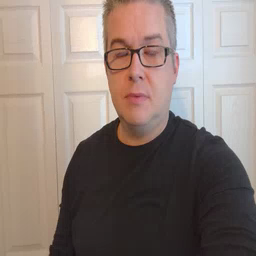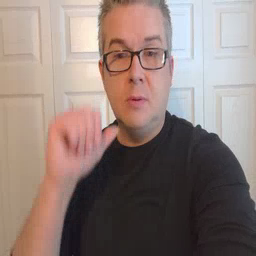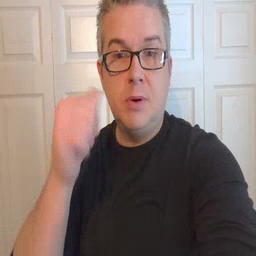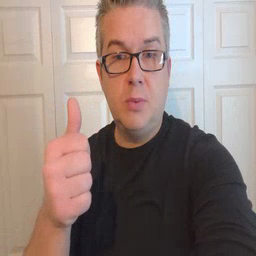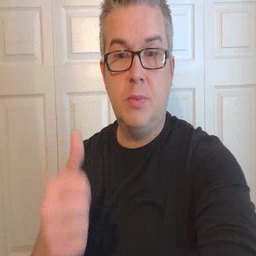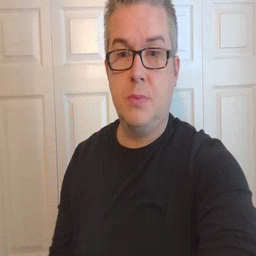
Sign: tomorrow